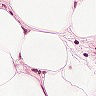
Metastatic tissue present: no